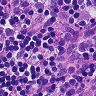
Metastatic tissue present: no